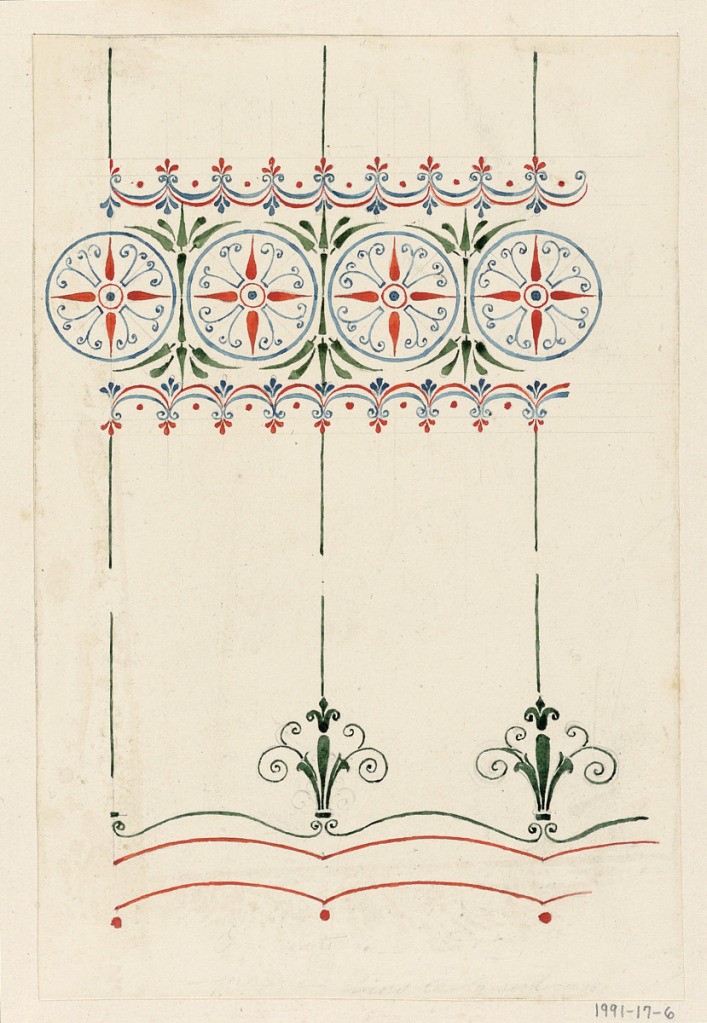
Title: "Peintures decoratives du theatre du Franconi dans le grand carre des champs elysees 1833"
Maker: Félix Duban, French, 1797 - 1870
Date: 1833
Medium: Watercolor, graphite Support: off-white paper mounted on off-white paper
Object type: Drawing
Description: Design for painted decorations.  The upper band of decoration consists of swags of red, white and blue that flower into trefoil ornaments at the juncture points between the swags.  A red dot is drawn between each slumping part of the swag.  Below is a series of four roundels with abstracted foliate designs in red and blue.  Between the closely placed roundels are green palmette forms that flourish at either end of the roundels.  Below this is a band of upward swags, similar in design to those above.  At the lower portion of the page is a repeating design of tripartite foliate flourishes, from which delicate scrolling designs emerge.  Below is a line of green, broadly undulating scrolls and two broadly arching parallel red lines.  Below this, small red dots mark the terminating points of the arches.  Three thin green lines run vertically throughout the design.